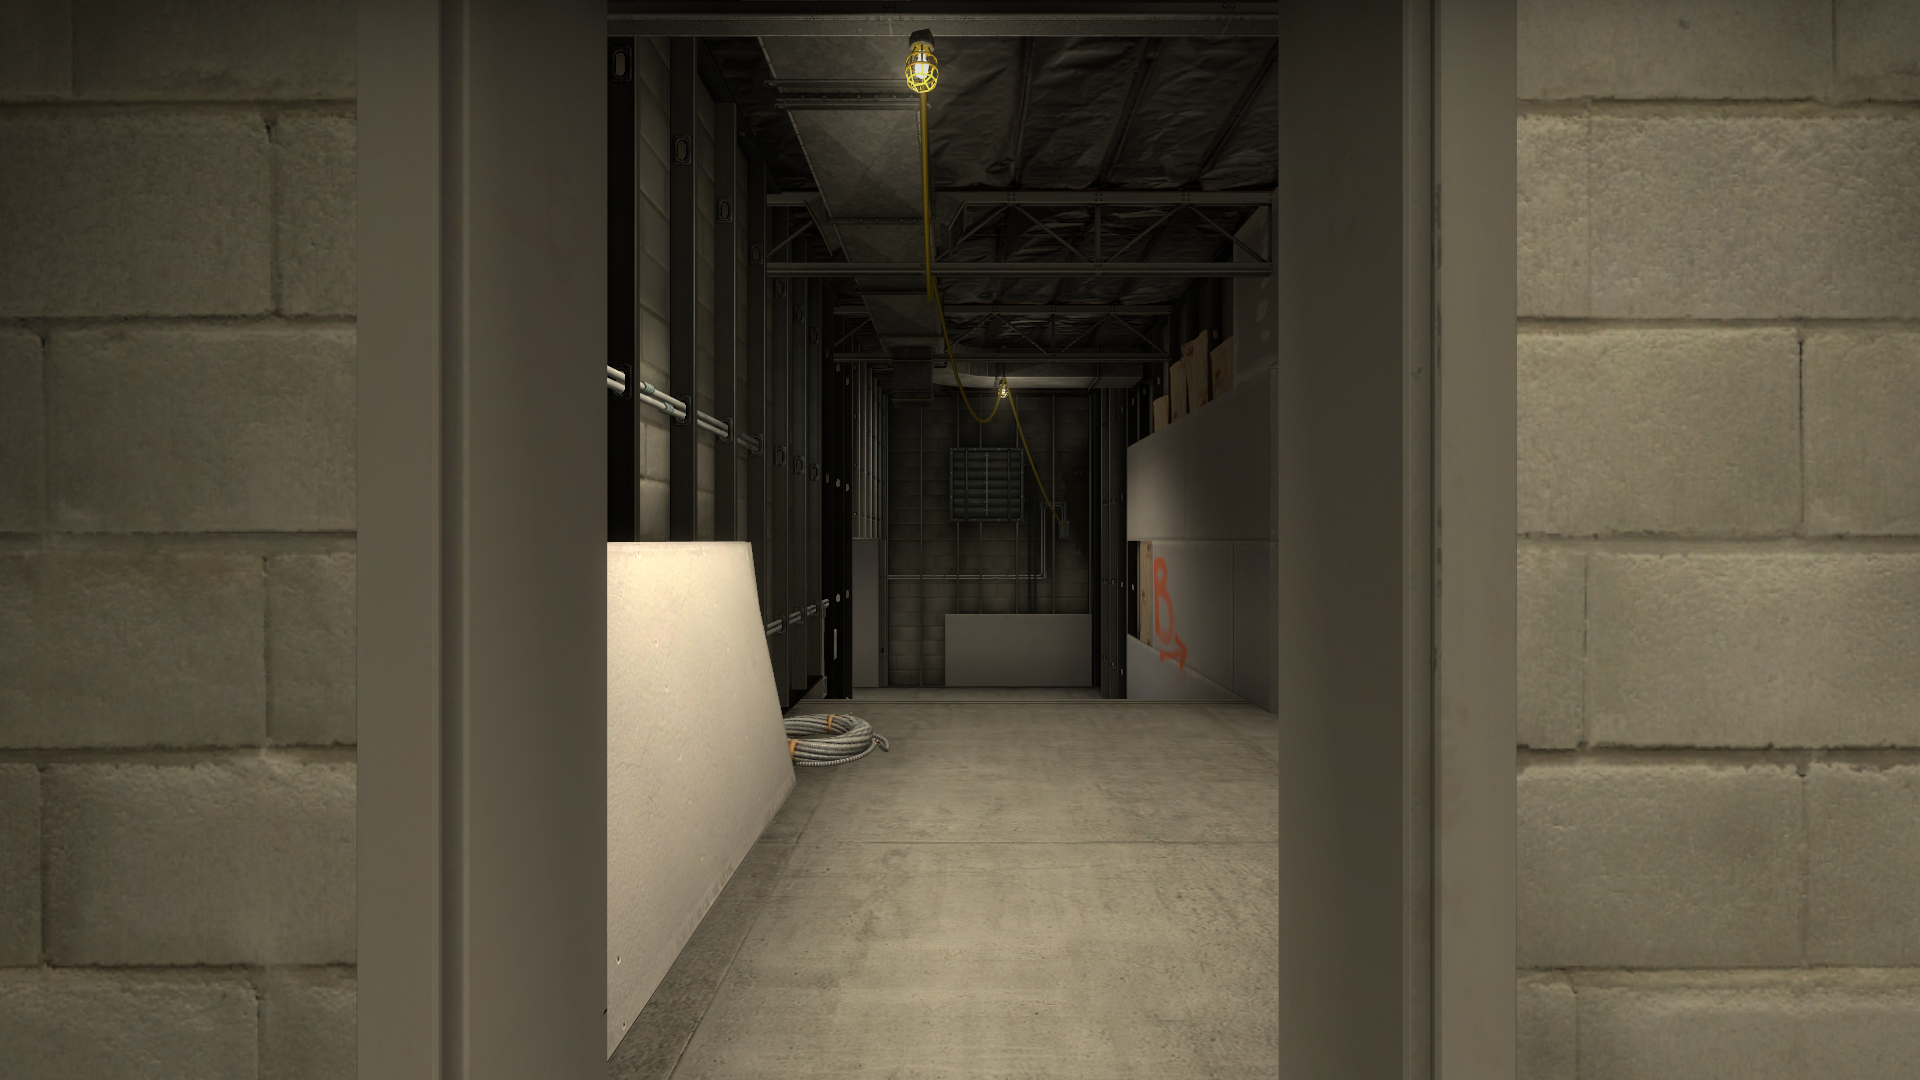
Map: de_vertigo